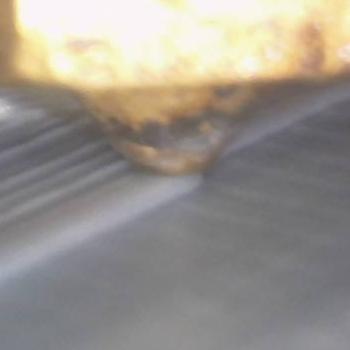
Flow rate: 133%